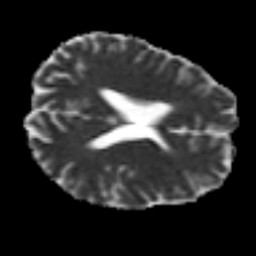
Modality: MD
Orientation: axial
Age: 21
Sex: male
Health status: ill
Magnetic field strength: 3 T
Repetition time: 8.4 s
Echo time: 0.0926 s